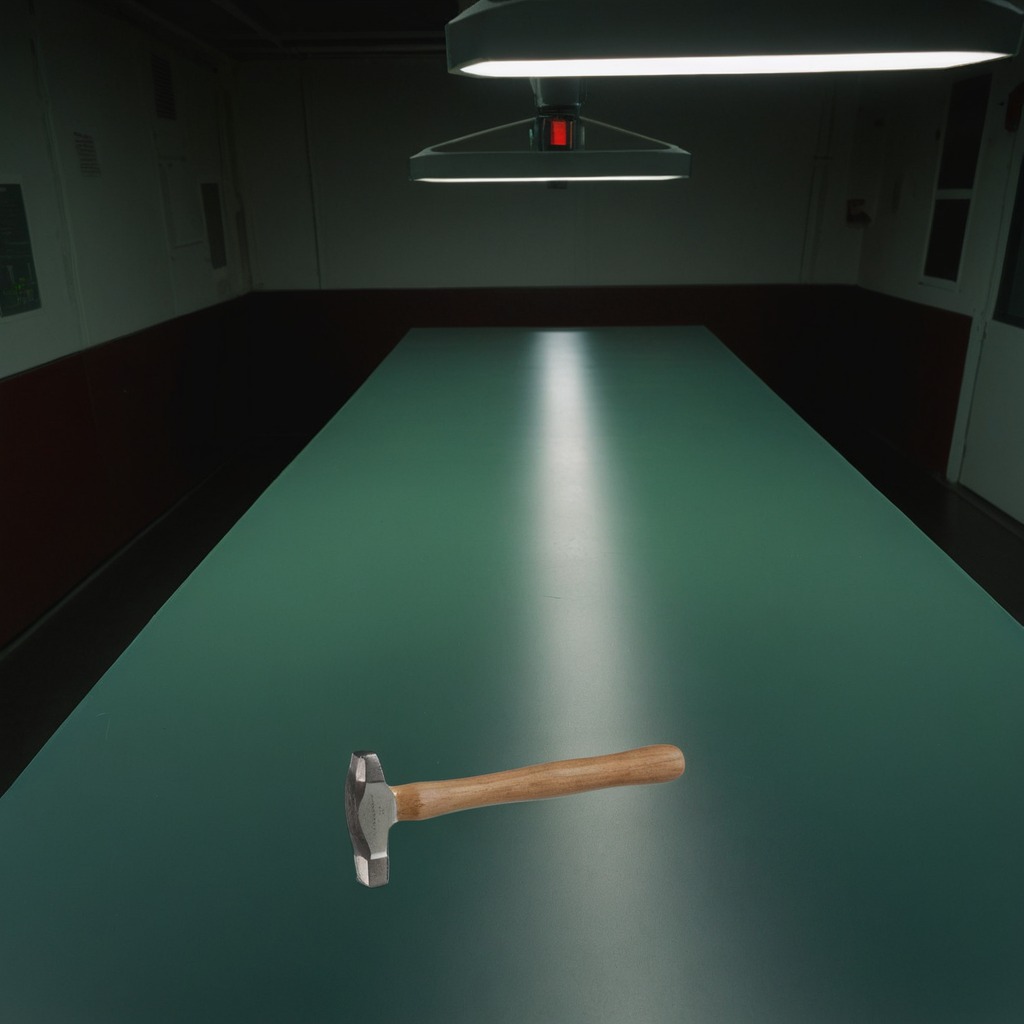
A hammer is lying on a clean empty table in a railway signal maintenance room lit by harsh overhead fluorescents.